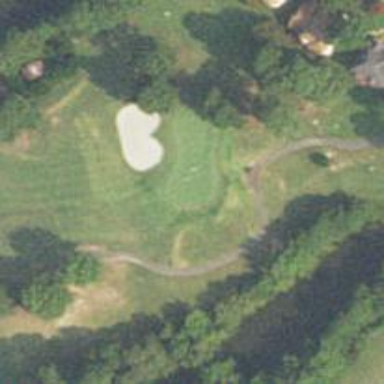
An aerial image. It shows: Golf hole.